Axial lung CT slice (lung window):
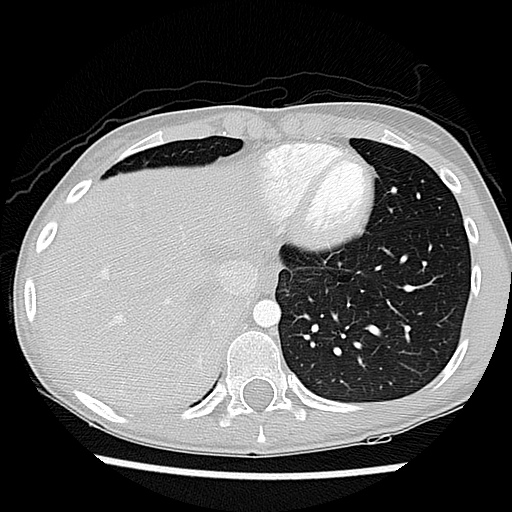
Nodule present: no